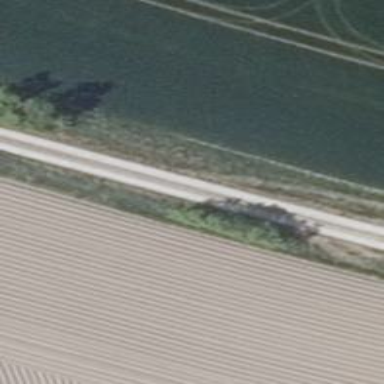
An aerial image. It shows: High-quality track road with concrete lane surface.